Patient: sex F, age 34
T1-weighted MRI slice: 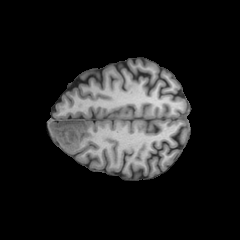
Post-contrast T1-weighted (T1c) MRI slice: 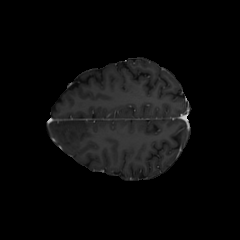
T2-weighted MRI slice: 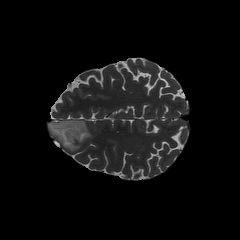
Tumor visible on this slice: yes
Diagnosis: Astrocytoma, IDH-mutant
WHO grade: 2